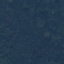
Label: Forest